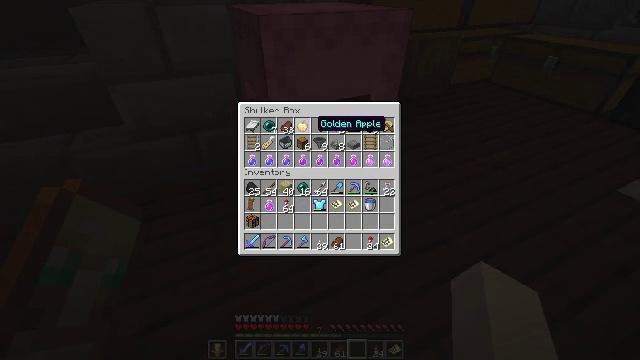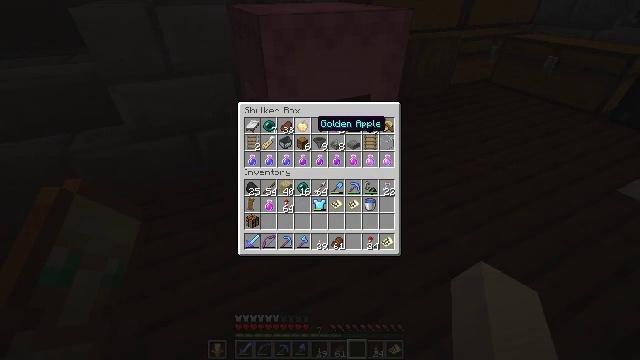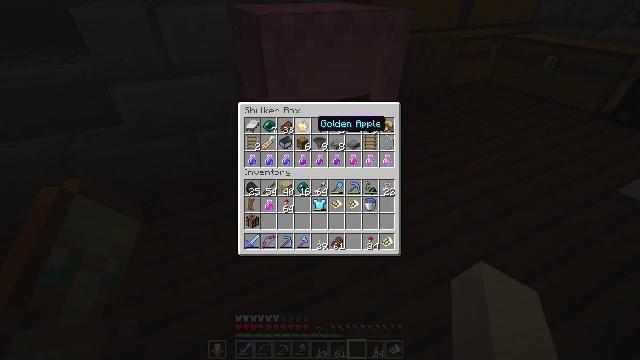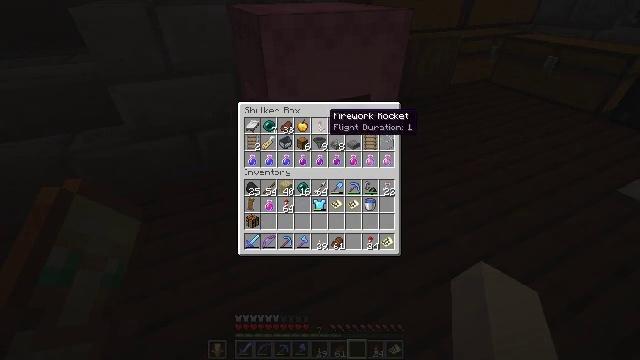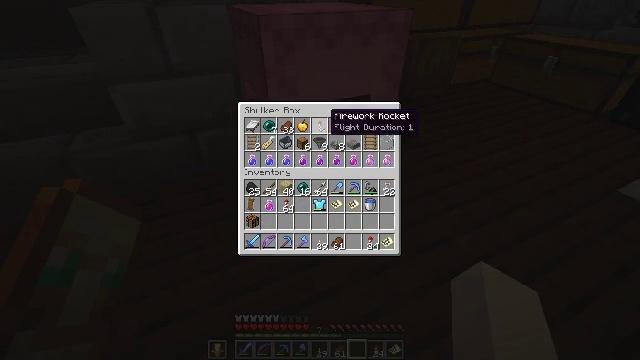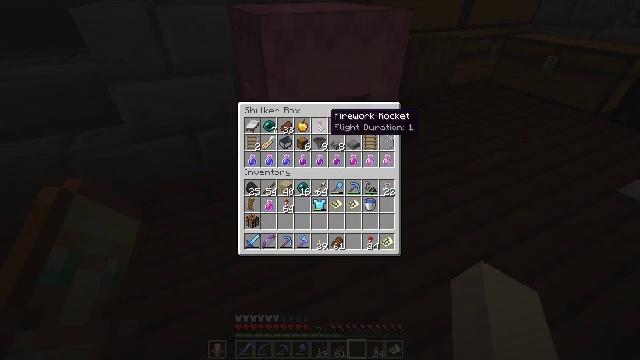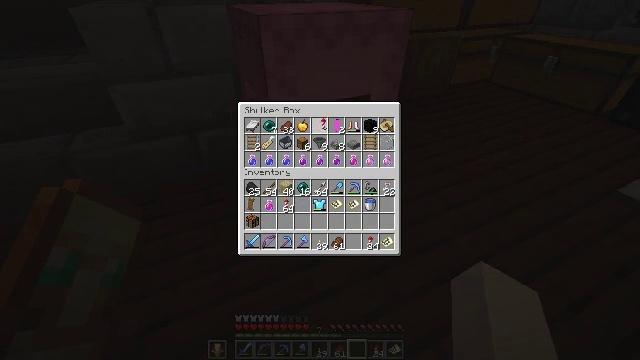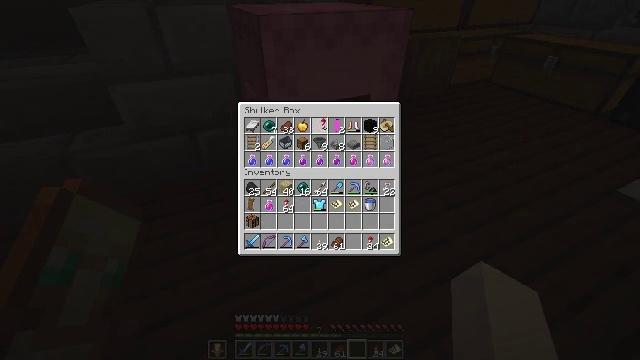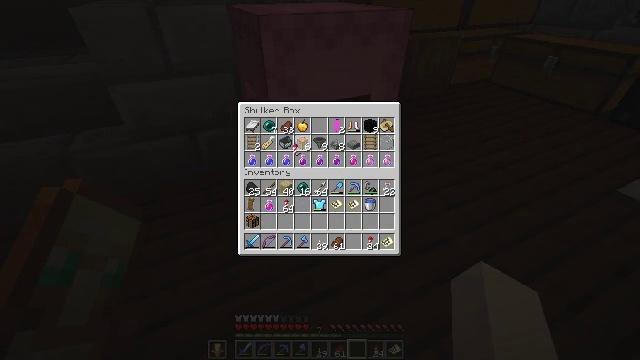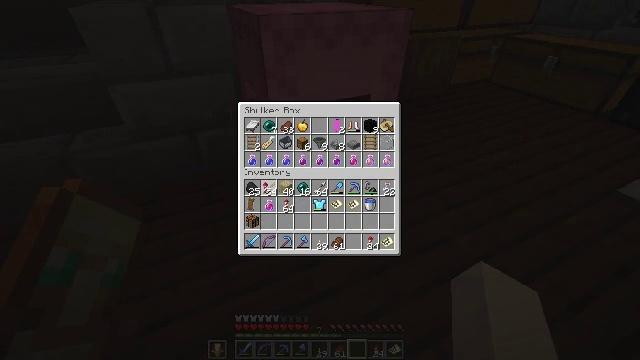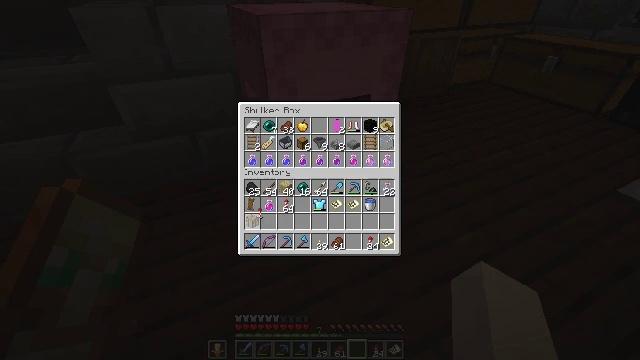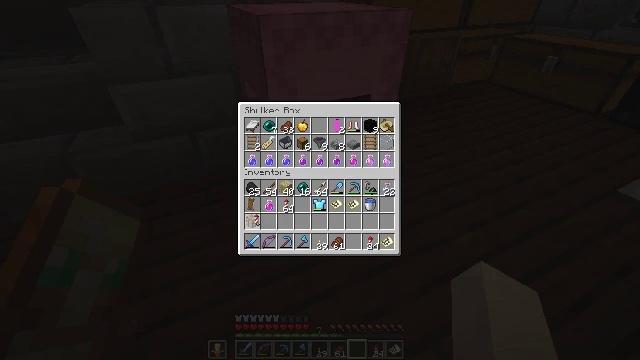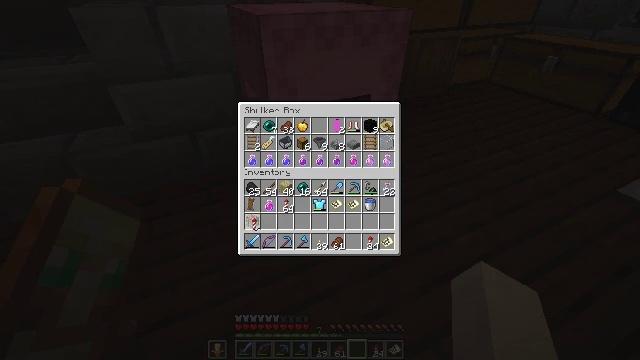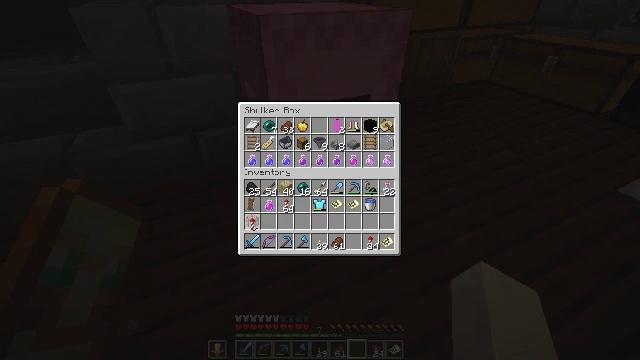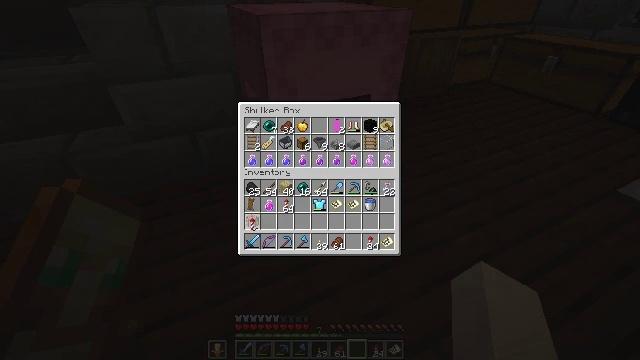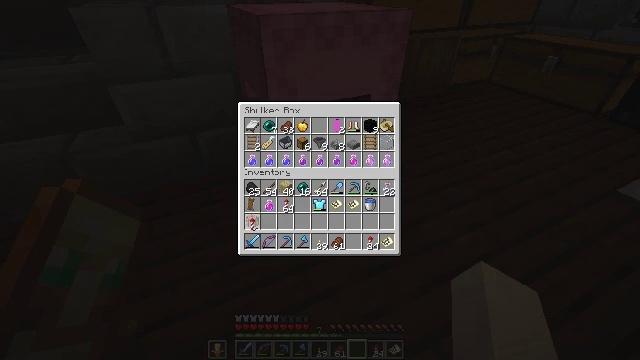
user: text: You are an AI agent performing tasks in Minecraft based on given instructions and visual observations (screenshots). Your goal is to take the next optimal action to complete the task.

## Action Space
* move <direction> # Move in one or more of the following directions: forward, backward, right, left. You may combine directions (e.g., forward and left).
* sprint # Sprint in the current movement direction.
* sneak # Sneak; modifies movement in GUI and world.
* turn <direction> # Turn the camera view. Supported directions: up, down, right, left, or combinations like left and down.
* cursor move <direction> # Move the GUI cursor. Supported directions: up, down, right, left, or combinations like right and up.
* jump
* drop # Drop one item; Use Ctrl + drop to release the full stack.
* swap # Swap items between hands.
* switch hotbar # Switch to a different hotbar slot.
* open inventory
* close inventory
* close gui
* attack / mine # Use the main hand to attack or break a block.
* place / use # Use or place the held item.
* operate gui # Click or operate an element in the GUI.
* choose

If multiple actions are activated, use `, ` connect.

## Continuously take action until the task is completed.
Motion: motion action
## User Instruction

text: Mine the pink shulker box.
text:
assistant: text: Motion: no_op
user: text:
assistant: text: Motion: no_op
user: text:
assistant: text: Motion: cursor move right and up
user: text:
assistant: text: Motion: no_op
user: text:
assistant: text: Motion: no_op
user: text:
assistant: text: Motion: operate gui
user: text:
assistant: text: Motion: operate gui
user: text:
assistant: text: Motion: cursor move left and down
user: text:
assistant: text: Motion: cursor move left and down
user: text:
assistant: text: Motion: cursor move down
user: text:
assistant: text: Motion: cursor move down
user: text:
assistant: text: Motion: no_op
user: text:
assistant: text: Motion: no_op
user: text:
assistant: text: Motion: operate gui
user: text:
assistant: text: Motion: operate gui
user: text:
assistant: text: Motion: no_op
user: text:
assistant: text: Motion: no_op
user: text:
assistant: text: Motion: no_op
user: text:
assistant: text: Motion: cursor move right and up
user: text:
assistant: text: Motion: cursor move right and up
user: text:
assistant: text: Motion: cursor move right and up
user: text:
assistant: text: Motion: cursor move up
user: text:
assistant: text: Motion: cursor move up
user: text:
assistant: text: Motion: cursor move up
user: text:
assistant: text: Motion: no_op
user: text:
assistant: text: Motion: operate gui
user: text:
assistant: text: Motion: operate gui
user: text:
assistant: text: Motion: no_op
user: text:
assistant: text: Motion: no_op
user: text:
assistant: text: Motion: no_op